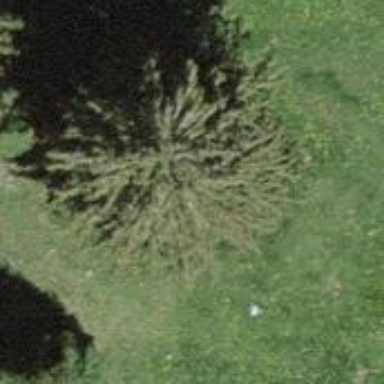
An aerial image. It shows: Beautiful tree in nature.